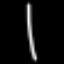
Label: square